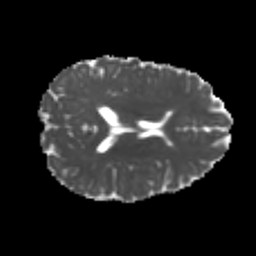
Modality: MD
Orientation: axial
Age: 20
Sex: female
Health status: healthy
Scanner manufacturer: philips
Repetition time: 7.382 s
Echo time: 0.08599 s